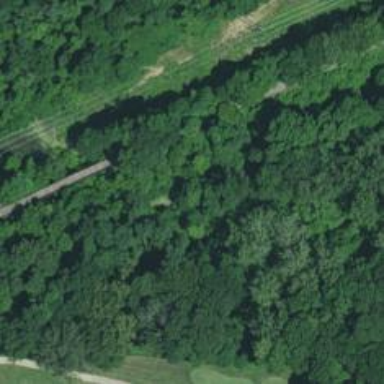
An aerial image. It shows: Asphalt cycleway running alongside abandoned railway.